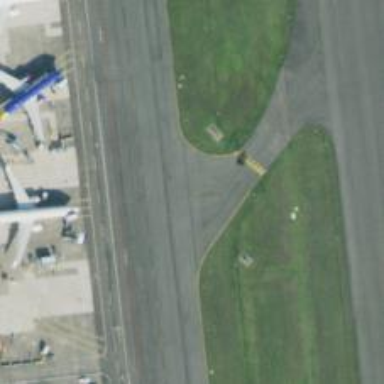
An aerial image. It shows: Image of taxiway at airport.